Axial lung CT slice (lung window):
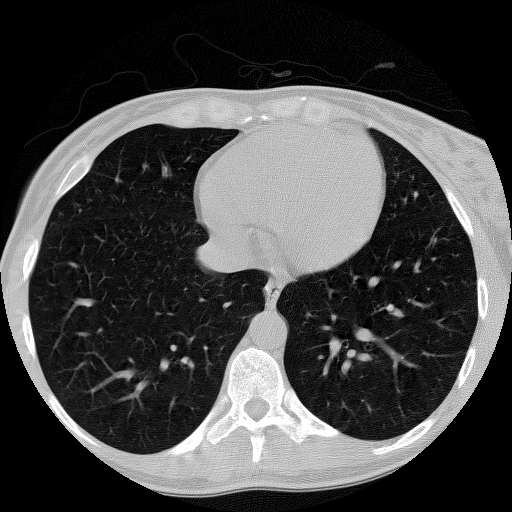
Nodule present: no